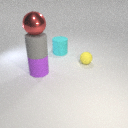
large purple rubber cylinder in front of large cyan rubber cylinder